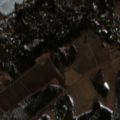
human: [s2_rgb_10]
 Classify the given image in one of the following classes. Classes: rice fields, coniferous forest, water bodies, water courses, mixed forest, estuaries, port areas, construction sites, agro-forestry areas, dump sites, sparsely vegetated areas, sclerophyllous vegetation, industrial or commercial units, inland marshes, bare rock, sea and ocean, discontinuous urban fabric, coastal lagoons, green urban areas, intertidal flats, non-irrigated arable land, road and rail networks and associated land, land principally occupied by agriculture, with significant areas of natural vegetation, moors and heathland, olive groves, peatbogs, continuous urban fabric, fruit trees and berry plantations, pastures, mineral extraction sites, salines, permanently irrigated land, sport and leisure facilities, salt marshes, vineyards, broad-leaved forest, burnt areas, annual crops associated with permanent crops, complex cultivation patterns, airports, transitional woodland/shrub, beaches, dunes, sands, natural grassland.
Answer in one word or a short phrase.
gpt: discontinuous urban fabric, non-irrigated arable land, broad-leaved forest, mixed forest, water bodies